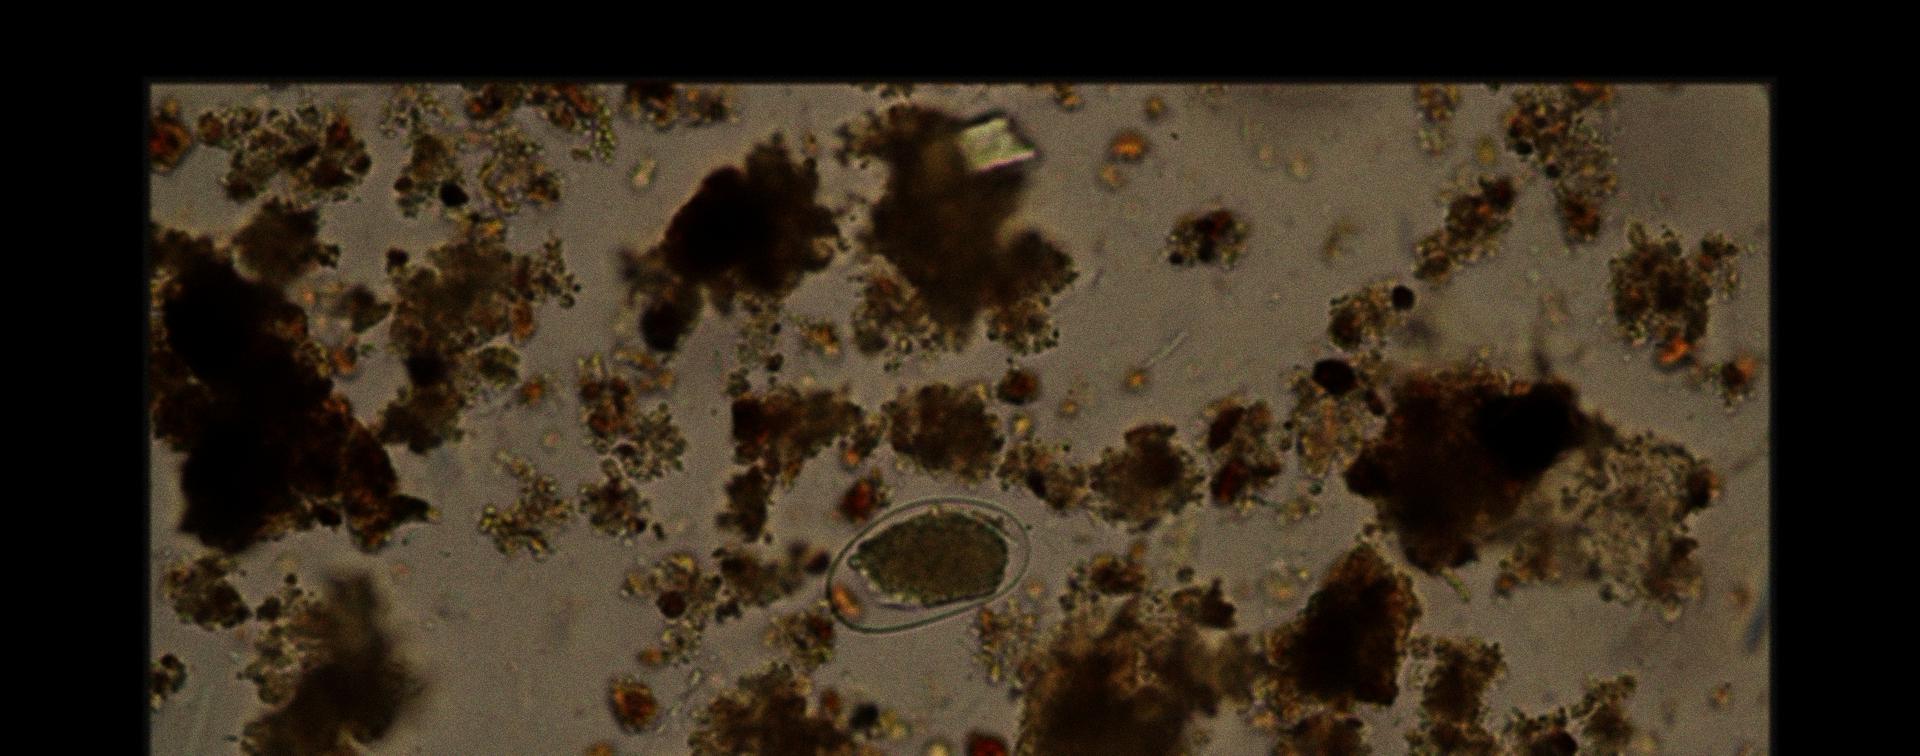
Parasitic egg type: Hookworm egg